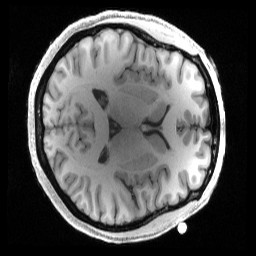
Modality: T1w
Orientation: axial
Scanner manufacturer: siemens
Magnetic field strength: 3 T
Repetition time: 2.4 s
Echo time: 0.00222 s